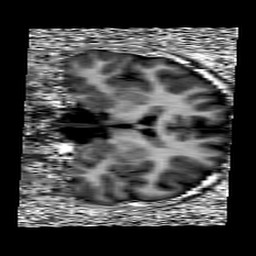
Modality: UNIT1
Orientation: coronal
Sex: male
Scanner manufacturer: siemens
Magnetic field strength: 3 T
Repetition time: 5 s
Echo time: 0.00368 s